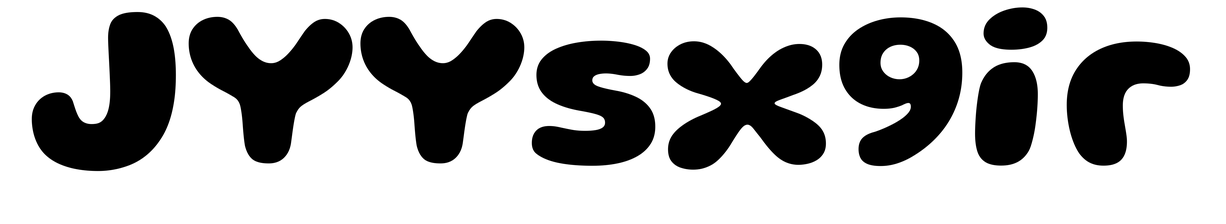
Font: Gluten_Bold